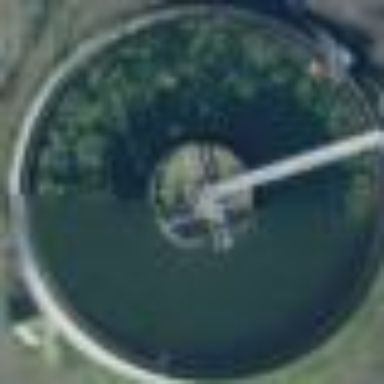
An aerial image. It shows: Storage tank that is man-made.